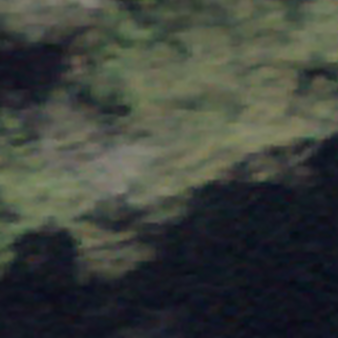
Label: other